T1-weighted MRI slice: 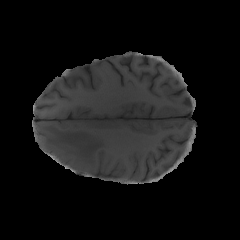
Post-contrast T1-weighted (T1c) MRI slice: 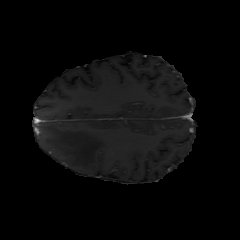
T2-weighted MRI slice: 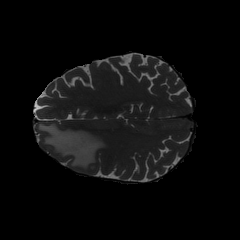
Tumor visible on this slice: yes